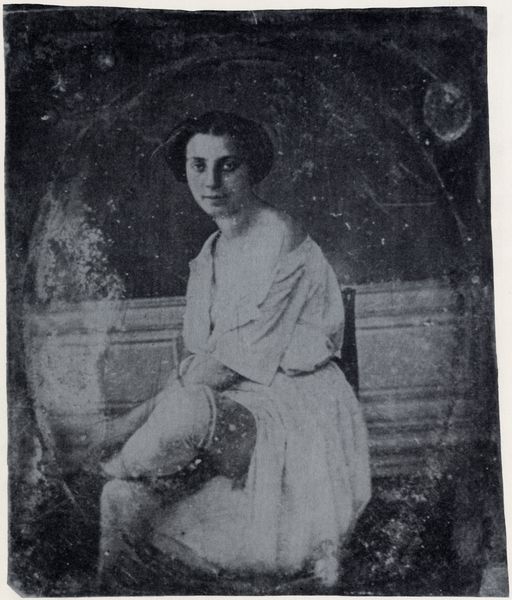
Titel: Teil einer Stereo-»Akademie«.
Künstler: Österreichischer Photograph
Standort: Bad Ischl
Institution: Sammlung Hans Frank (Photomuseum)
Schlagwörter: dunkel, schatten, weiß, sitzen, ausschnitt, frau, frisur, hell, hintergrund, hut, kleid, licht, schwarz, stirn, stuhl, blick, dame, gürtel, hemd, wand, arm, bildnis, hals, hände, porträt, haare, schulter, oval, lächeln, taille, bein, knie, foto, überschlagen